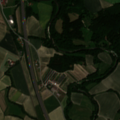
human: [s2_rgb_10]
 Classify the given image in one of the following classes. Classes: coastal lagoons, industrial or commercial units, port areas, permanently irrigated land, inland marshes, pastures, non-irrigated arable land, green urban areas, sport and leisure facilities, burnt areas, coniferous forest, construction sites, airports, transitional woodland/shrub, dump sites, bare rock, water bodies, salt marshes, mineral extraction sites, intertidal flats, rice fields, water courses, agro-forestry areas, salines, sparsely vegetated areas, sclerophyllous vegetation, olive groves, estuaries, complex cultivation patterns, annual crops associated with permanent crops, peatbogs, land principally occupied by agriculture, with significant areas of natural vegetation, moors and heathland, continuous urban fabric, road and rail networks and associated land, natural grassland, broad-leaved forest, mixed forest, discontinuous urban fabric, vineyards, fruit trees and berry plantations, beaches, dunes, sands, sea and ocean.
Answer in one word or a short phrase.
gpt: discontinuous urban fabric, non-irrigated arable land, complex cultivation patterns, mixed forest